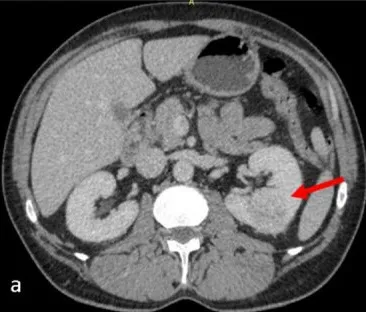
CT scan with contrast administration (CA): a.
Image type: radiology (ct)